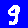
Digit: 9